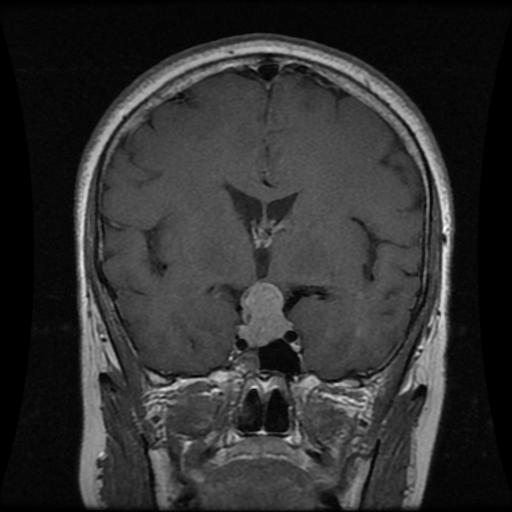
Label: pituitary